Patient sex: M
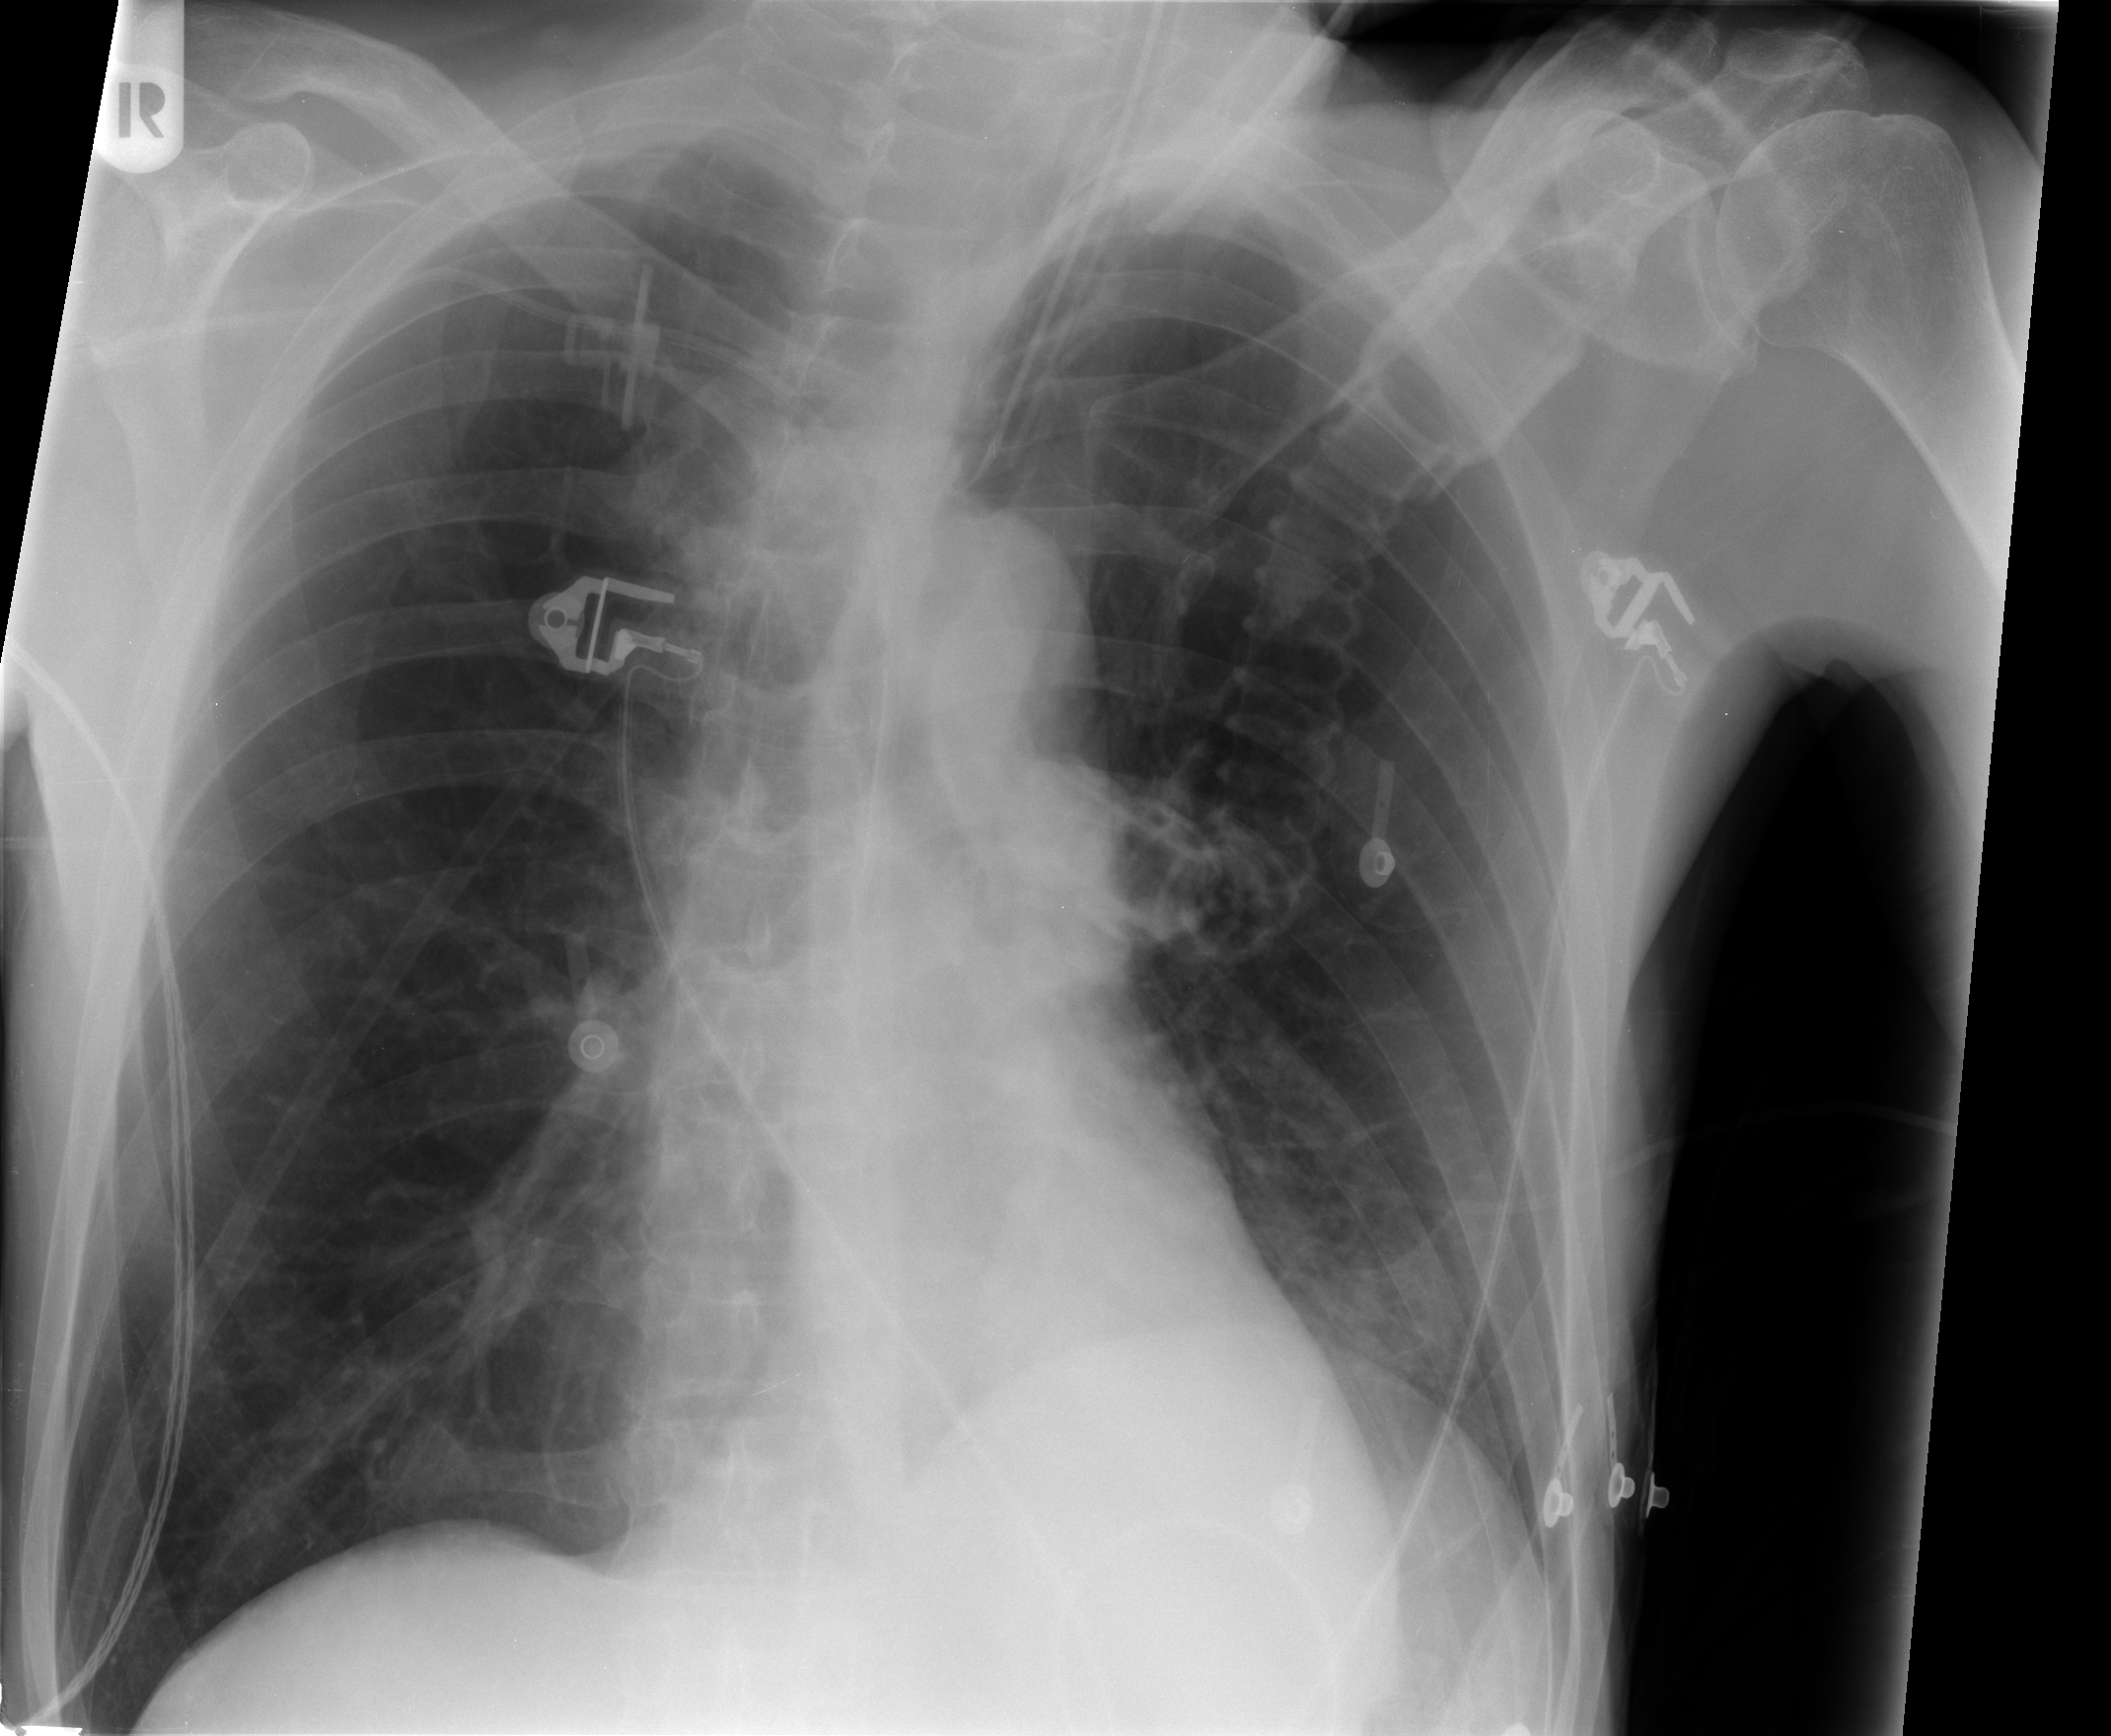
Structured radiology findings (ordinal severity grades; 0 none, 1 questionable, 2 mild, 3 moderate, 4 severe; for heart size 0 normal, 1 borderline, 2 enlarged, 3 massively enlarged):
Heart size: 0
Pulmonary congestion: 0
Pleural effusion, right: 0
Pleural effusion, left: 0
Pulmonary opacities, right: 0
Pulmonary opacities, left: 1
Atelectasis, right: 0
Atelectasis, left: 2